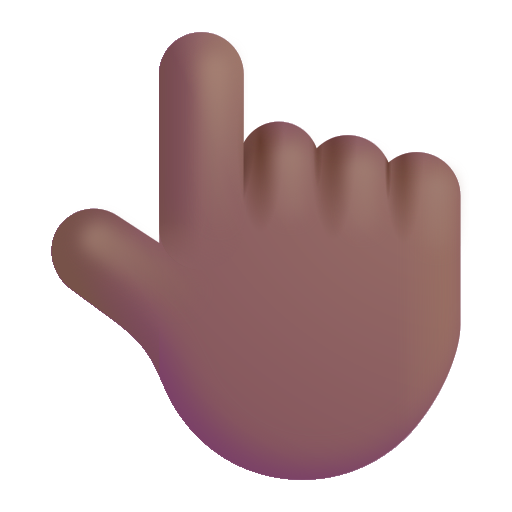
backhand index pointing up color  dark